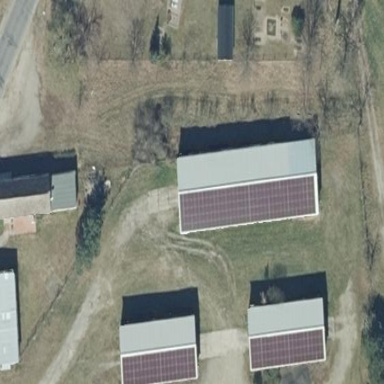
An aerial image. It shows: Gabled roof farm auxiliary building with the roof oriented along its length.